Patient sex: M
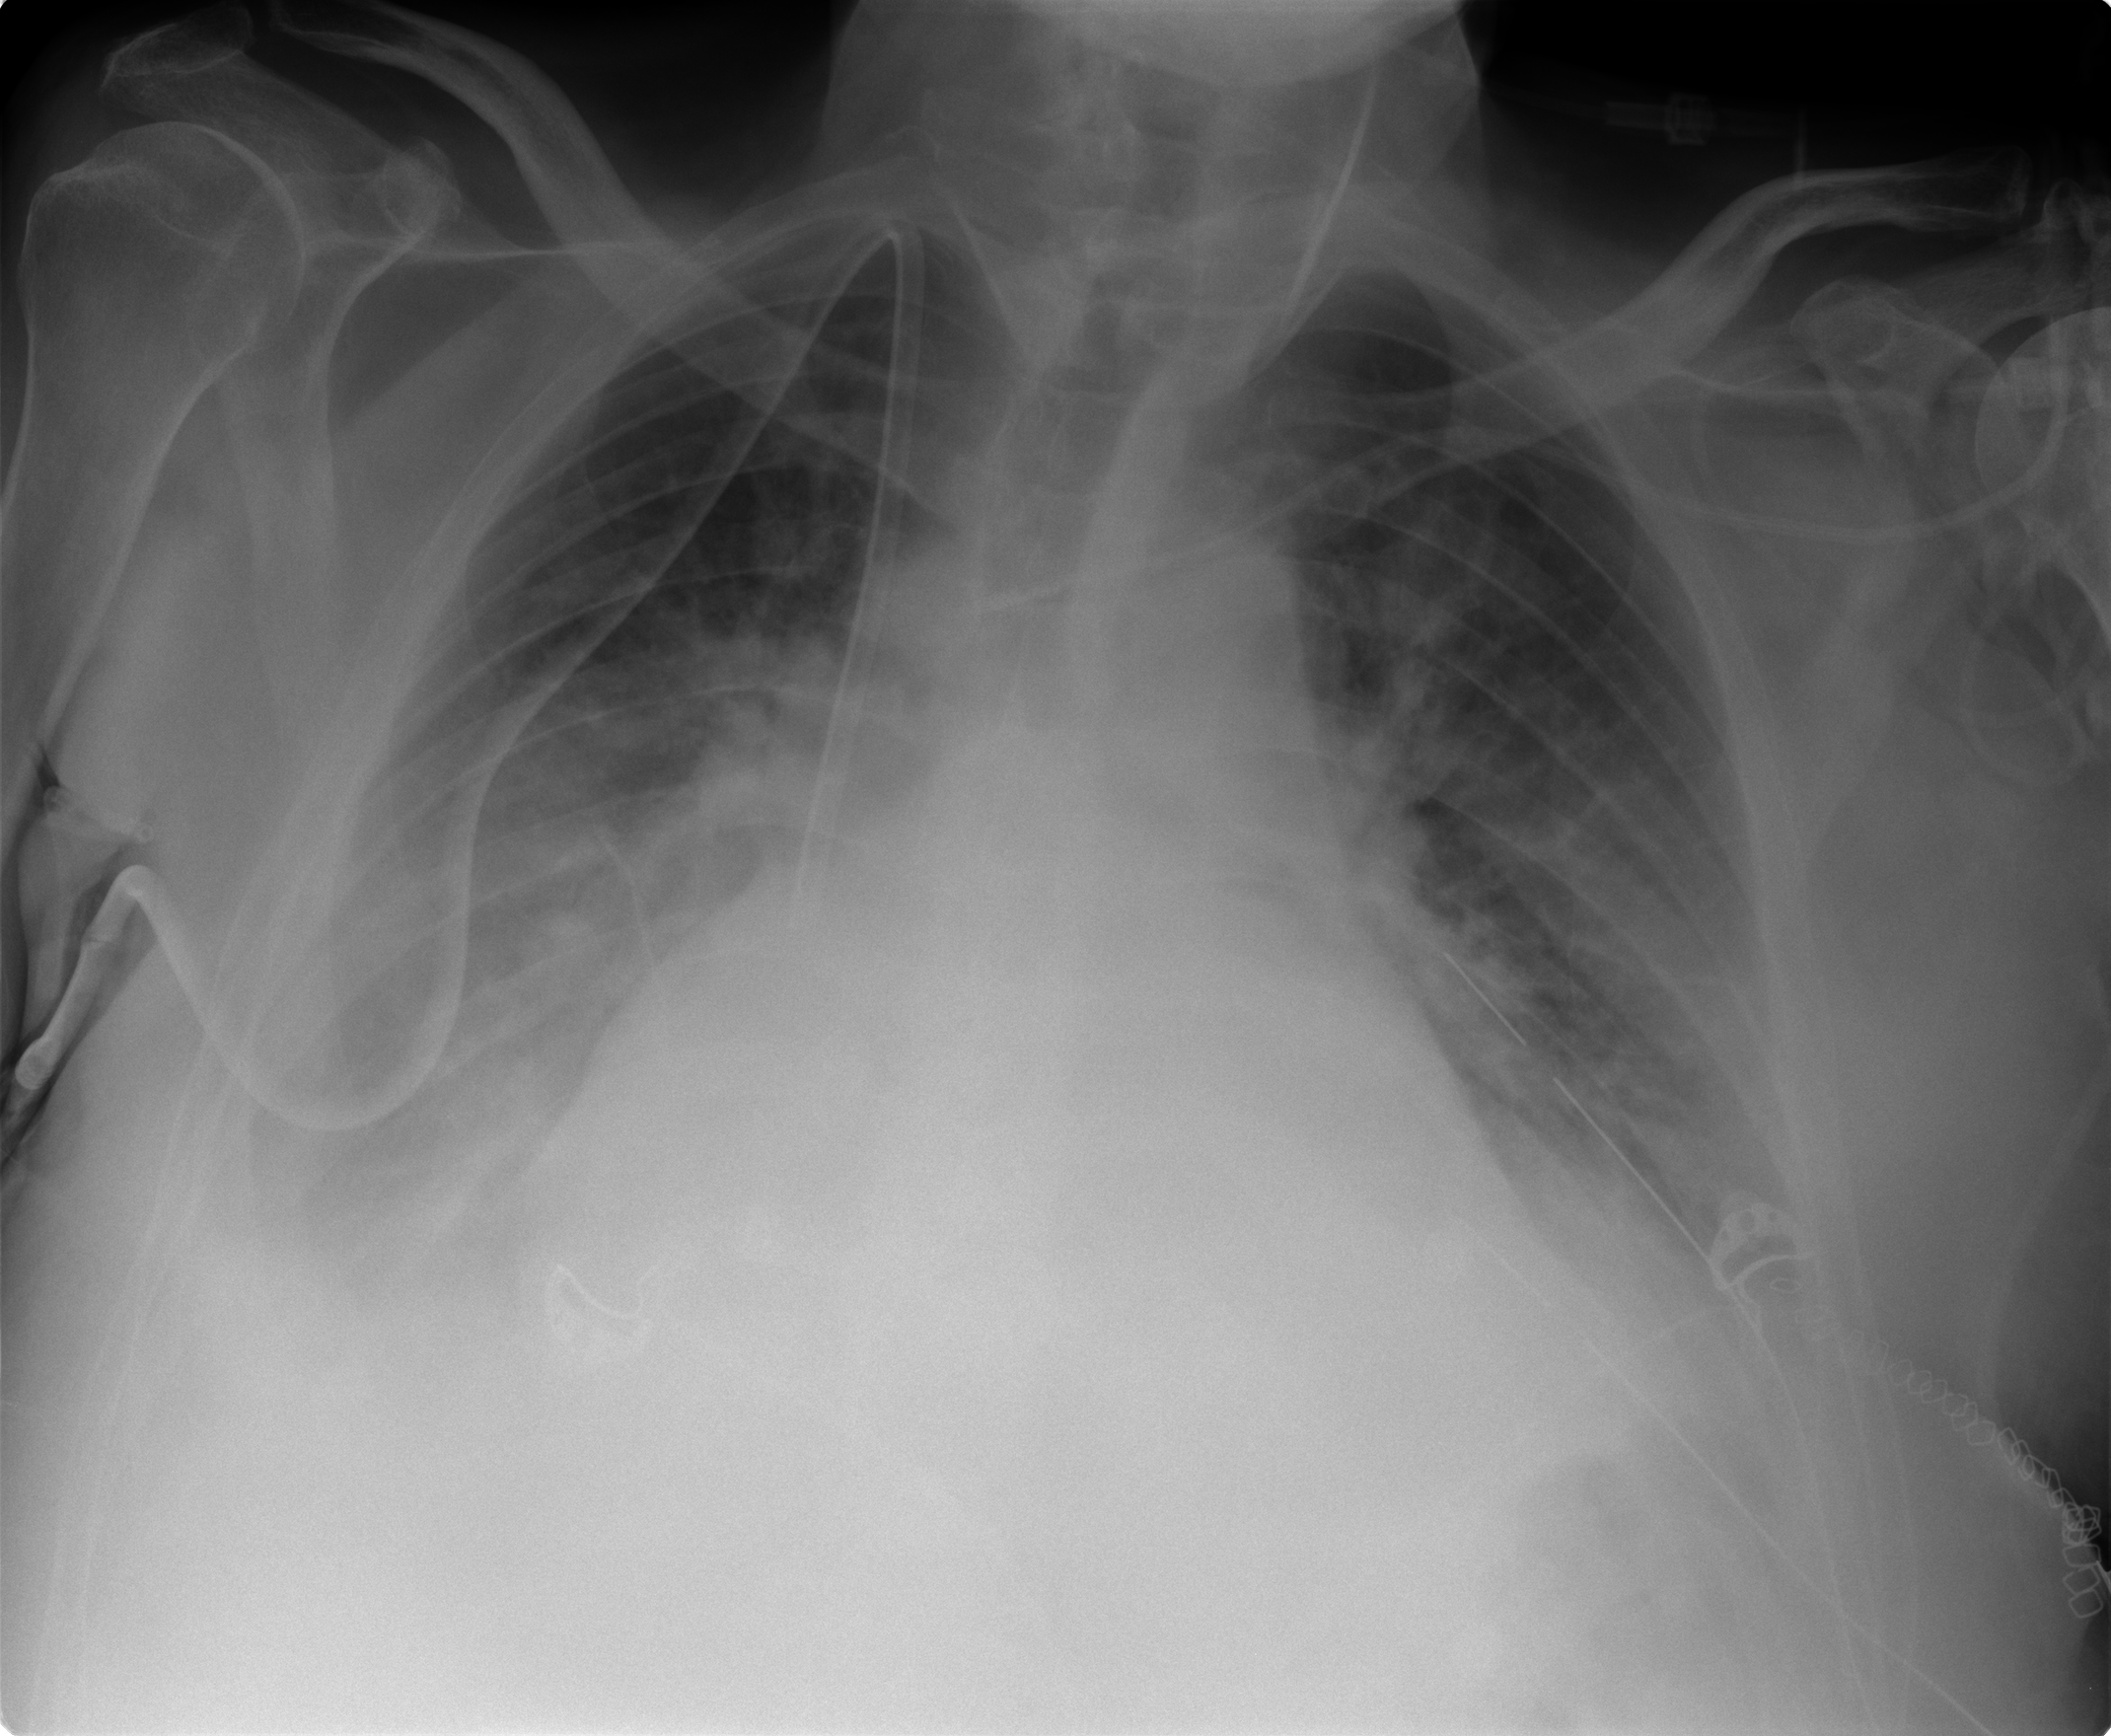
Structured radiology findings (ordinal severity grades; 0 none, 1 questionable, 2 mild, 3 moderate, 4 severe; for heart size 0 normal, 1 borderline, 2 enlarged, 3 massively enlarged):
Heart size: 2
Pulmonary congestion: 2
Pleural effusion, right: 2
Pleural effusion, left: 2
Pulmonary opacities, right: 3
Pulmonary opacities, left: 2
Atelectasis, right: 2
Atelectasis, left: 2